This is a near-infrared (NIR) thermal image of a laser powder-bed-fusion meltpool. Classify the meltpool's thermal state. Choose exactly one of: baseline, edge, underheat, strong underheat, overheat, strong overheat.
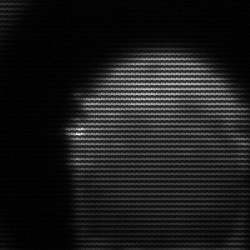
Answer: edge